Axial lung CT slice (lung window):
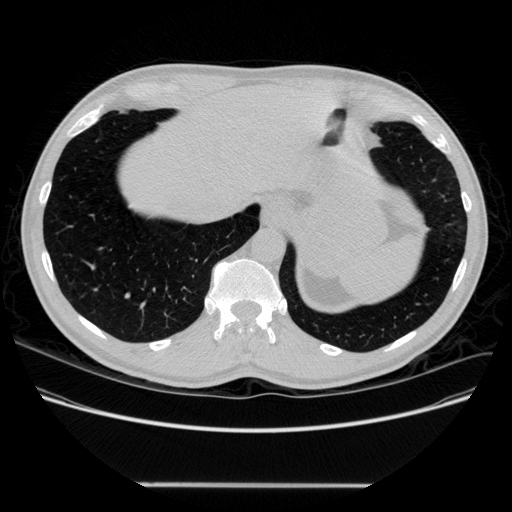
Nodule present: no